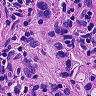
Metastatic tissue present: yes